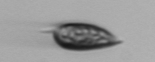
Label: Prorocentrum_triestinum